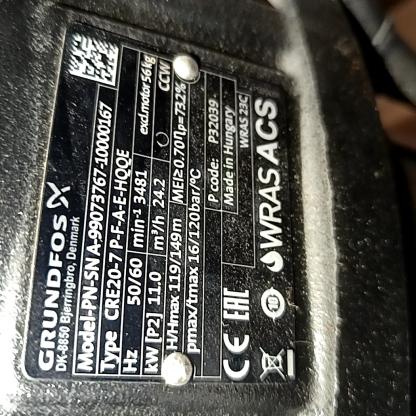
Klasa: tabliczka-znamionowa